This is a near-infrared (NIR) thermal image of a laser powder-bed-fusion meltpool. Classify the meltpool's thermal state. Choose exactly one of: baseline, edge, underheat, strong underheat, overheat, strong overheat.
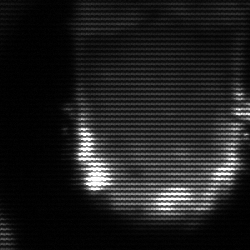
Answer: baseline